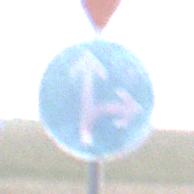
Verkehrszeichen: VorgeschriebeneFahrtrichtungGeradeausOderRechts
Zusatzzeichen oben: VorfahrtGewaehren
Umgebung: Outdoor, Nature
Tageszeit: SunriseSunset
Wetter: Overcast
Licht: Natural
Jahreszeit: NotSpecified
Kontrast: LowContrast